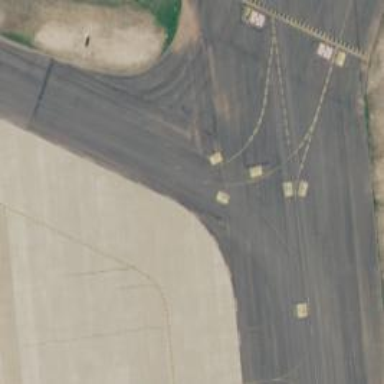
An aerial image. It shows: Image of taxiway at airport.